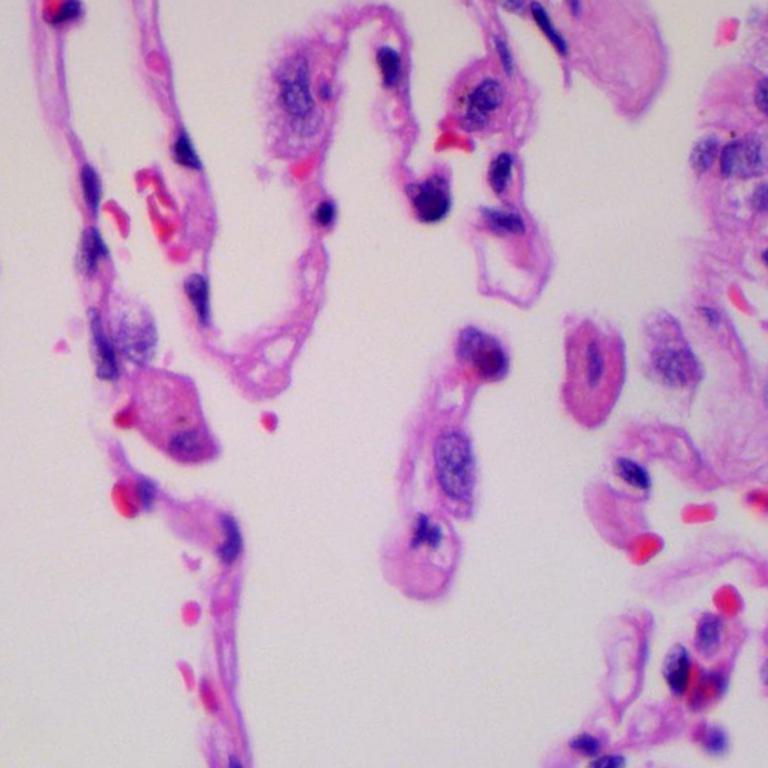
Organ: lung
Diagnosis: benign